Question: I've been looking for samples and tutorials, but I can't find anything specific.
I am making a 2D XNA C# Game and I want to detect the final position of the player when it reaches one or more path lines, so it won't cross them.
The player is made of a collision rectangle, the path lines are all segments. So basically I have the player's collision rectangle and the next player's position collision rectangle. If the next player's position collides to path lines, I want to find the maximum displacement the player can suffer.
The image shows more or less what I want to do:

I want to find the position of the red rectangle.
Does anyone have any algorithm, solution or any link that could help me? Could be even a sample.
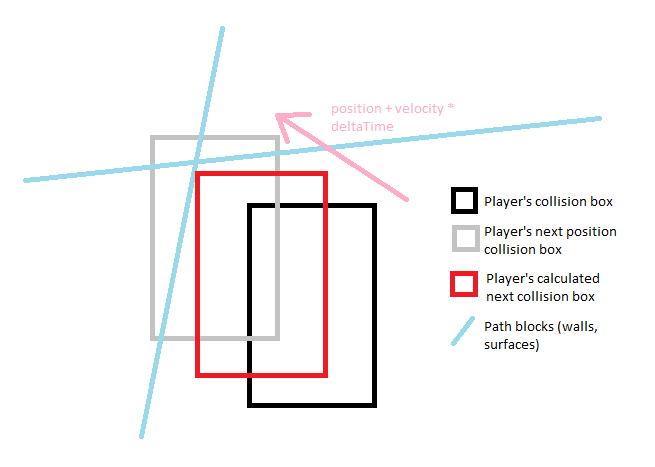
Answer: Assuming you already have the means to check whether a specific collision box contains a collision or not, I would recommend doing a sort of binary search between the player's current position and the collision box: pick a point halfway between your collision and the previous known non-collision box. Test again with this new collision box. If it's not a collision, pick a point halfway between this point and the known collision box, otherwise pick a point halfway backwards. Repeat until you have found a non-colliding box at a level of accuracy you are satisfied with (say, on the order of 1 to 2 pixels). With only a handful of tests, you should be able to find such a point.